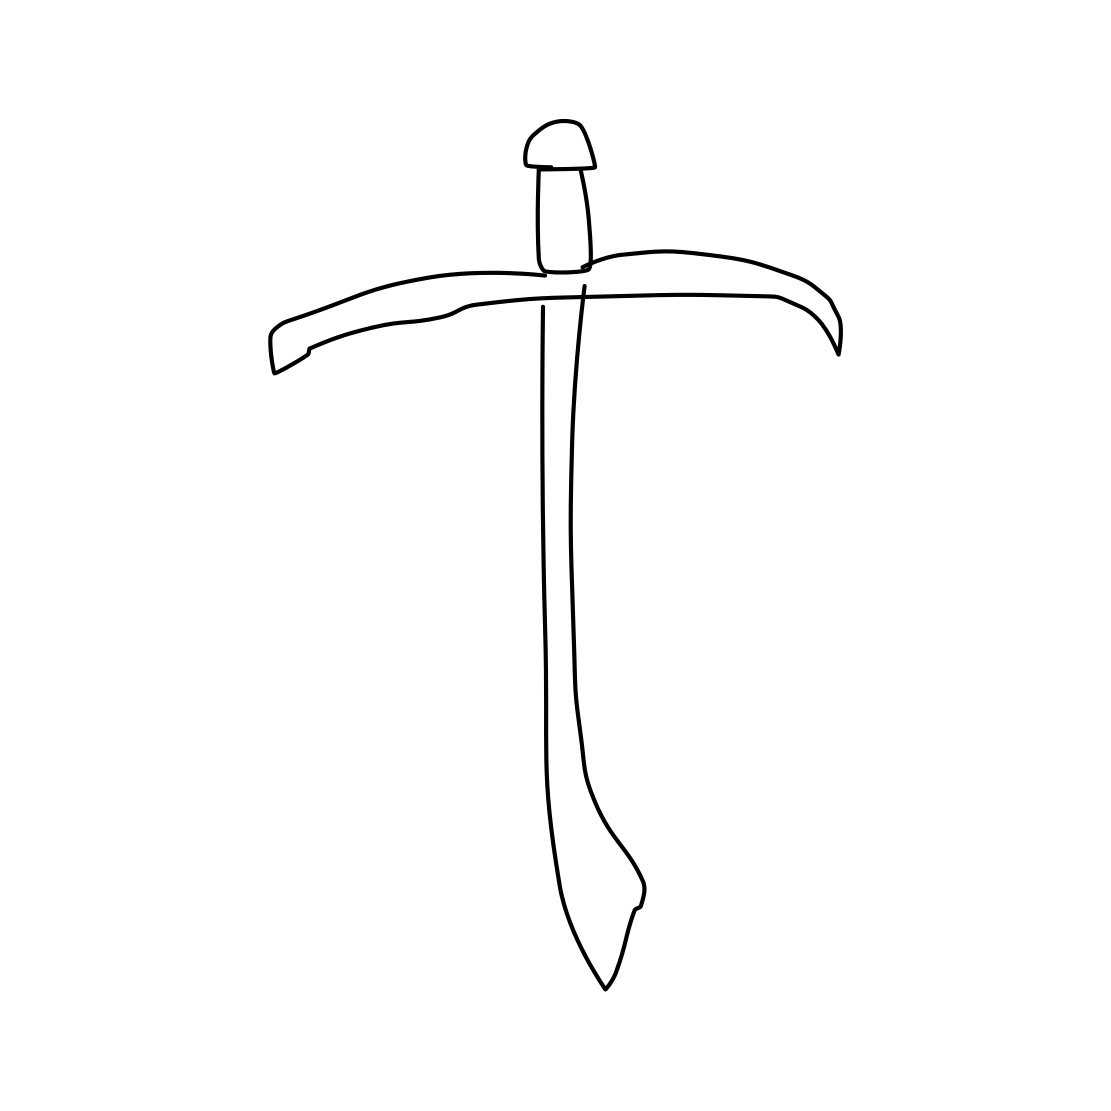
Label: sword